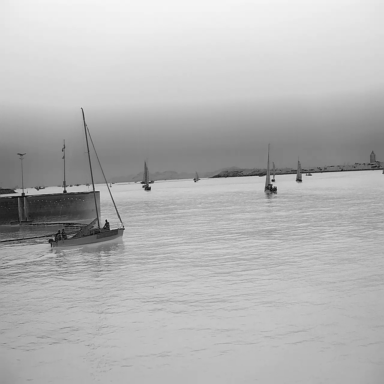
There are 12 objects shown in the infrared image, including seven sailboats, and five canoes.